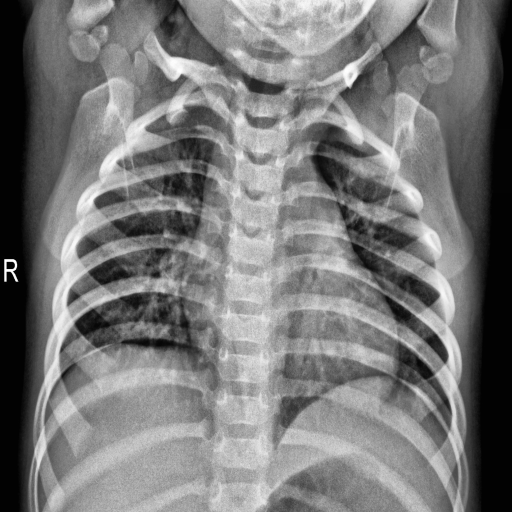
Finding: NORMAL